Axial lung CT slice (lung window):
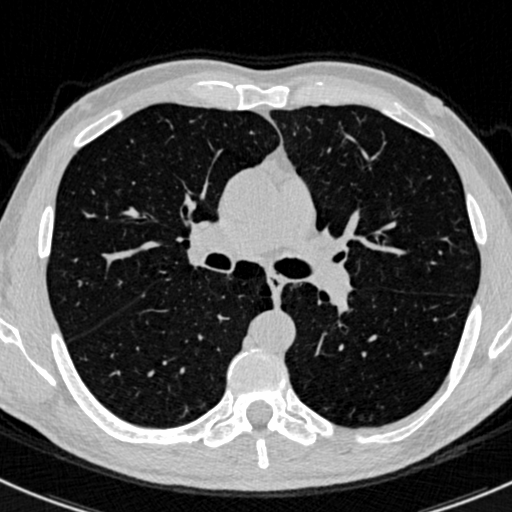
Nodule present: no